Question: Look at this short class.
What does it do? It is a HashMap where the key is a Class object and the value is a Hashmap with key and value of the type which is defined by the Class object.
Say you want to have a method add(K obj), that will be a convenience method. Why would you force a user to type add(Person.class, personInstance), when you can also let him just pass you the instance itself - the code should be able to take the class of the object and put the instance under the key being the class of the object. But I can't. The add(K obj) convenience method does not compile:
'''
public class TypedHashmap extends HashMap<Class, HashMap> {
public <K> HashMap<K, K> getHashMap(Class<K> type) {
return (HashMap<K, K>) getOrDefault(type, new HashMap<K, K>());
}
public <K> void add(K obj, Class<K> type) {
HashMap<K, K> toModify = getHashMap(type);
toModify.put(obj, obj);
}
public <K> void add(K obj) {
add(obj, obj.getClass());
}
}
'''
The compile error:

I can see that Java is not sure about obj.getClass() type. But I do not see why. Is it because it cannot ensure that the class is not actually something extending the K? What is the problem here? Can this be somehow worked around?
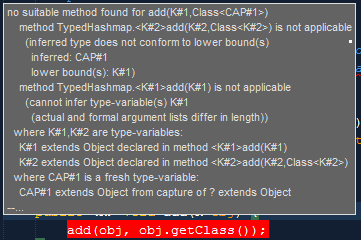
Answer: Generics are a tool to ensure type safety.
The way you have designed your API, it is type safe to this level, which is why you get this error.
'''
public <K> void add(K obj) {
add(obj, (Class<K>) obj.getClass());
}
'''
Is the way to make it explicit that you cannot ensure type saftey here. Or just do a
'''
public void add(Object obj) {
add(obj, (Class<Object>) obj.getClass());
}
'''
If you want a slightly cleaner solution (no cast in the simpler add function), you'll have to modify your other add function, too.
'''
public <K> void add(K obj, Class<? super K> type) {
HashMap<K, K> toModify = getHashMap(type);
toModify.put(obj, obj);
}
public void add(Object obj) {
add(obj, obj.getClass());
}
'''
But in the end I believe .
The problem is this:
'''
Number a = new Integer(3);
map.add(a);
map.getHashMap(Number.class).contains(a);
'''
yields false. The Integer is in the 'Number' map. Because your maps do not support subtypes and inheritance.
adds an 'Integer' object to the list. But unless I know